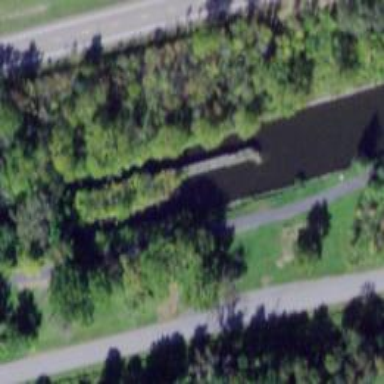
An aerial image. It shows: Canal.